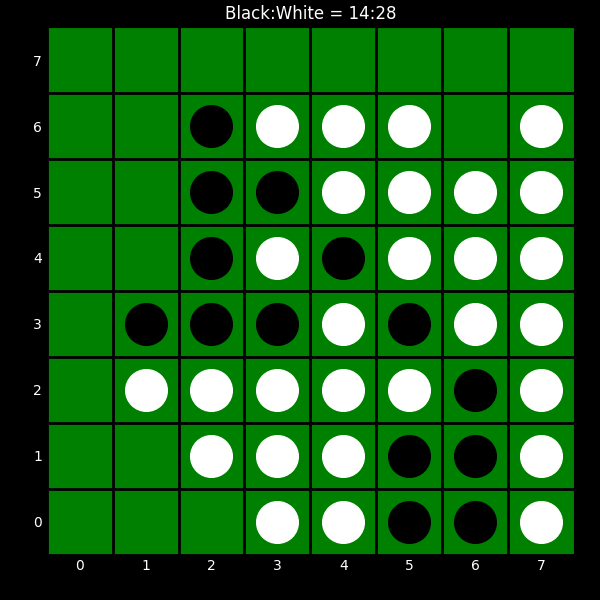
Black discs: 14
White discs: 28